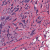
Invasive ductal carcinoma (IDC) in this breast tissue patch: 1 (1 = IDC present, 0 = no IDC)